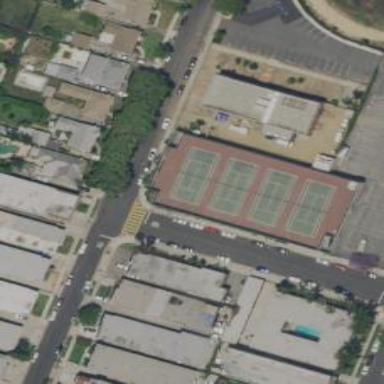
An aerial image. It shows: Tennis court in leisure pitch.